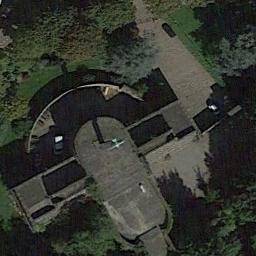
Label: church